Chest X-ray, AP view. Patient: 52 years old, sex M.
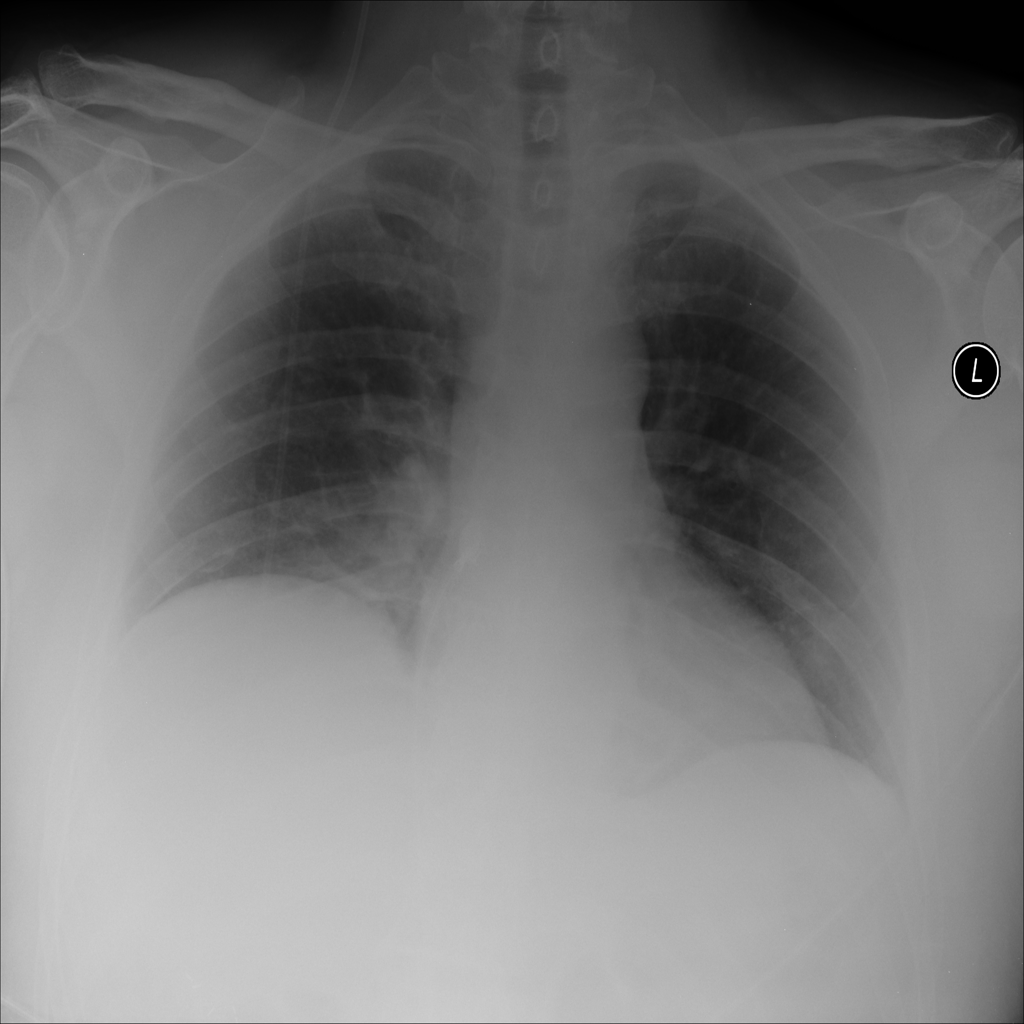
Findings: No Finding